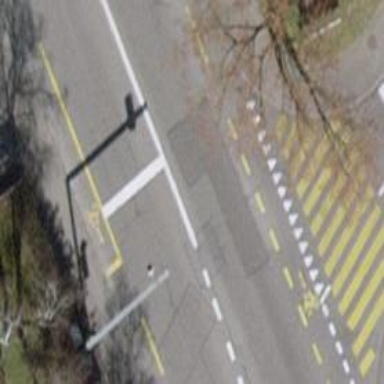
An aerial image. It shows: Road with traffic signals.